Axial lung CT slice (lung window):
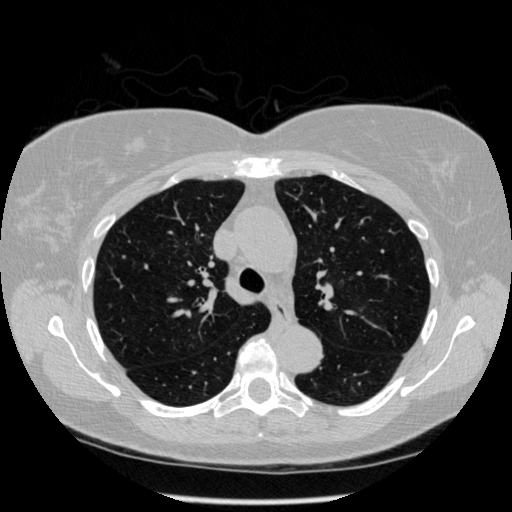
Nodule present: no